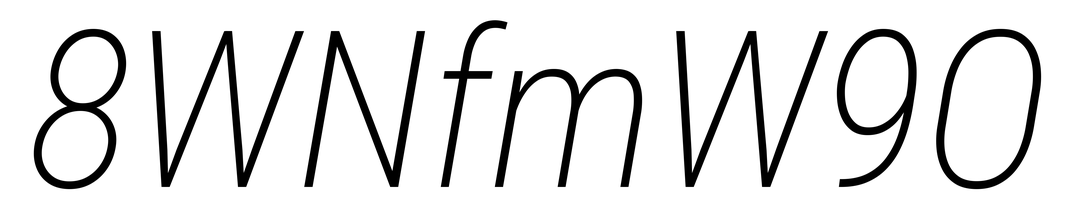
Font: Roboto-Italic_Condensed_ExtraLight_Italic